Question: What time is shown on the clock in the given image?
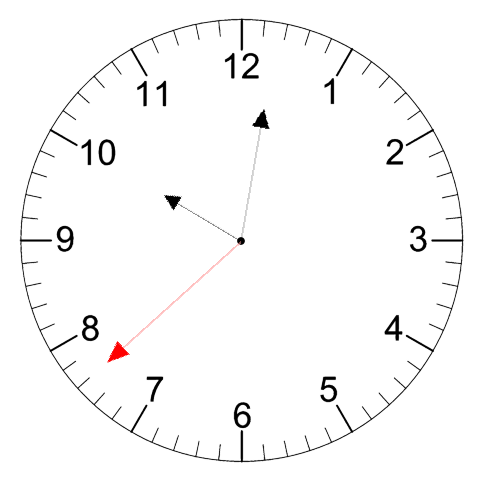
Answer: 10:01:38